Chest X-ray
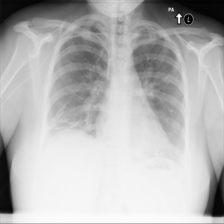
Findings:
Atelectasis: positive
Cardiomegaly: negative
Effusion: negative
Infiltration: negative
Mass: negative
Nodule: negative
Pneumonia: negative
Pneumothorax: negative
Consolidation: negative
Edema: negative
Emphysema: negative
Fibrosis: negative
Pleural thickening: negative
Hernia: negative